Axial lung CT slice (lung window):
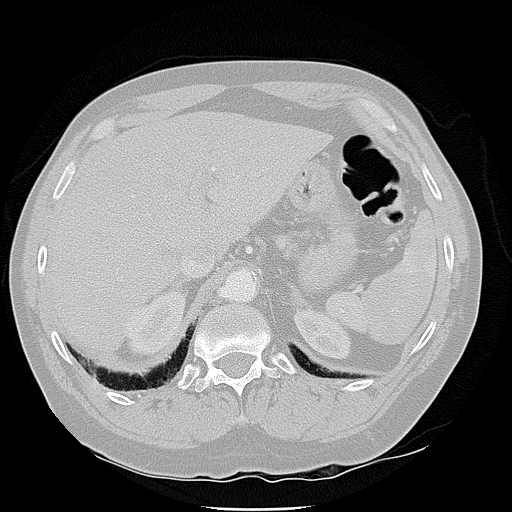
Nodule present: no